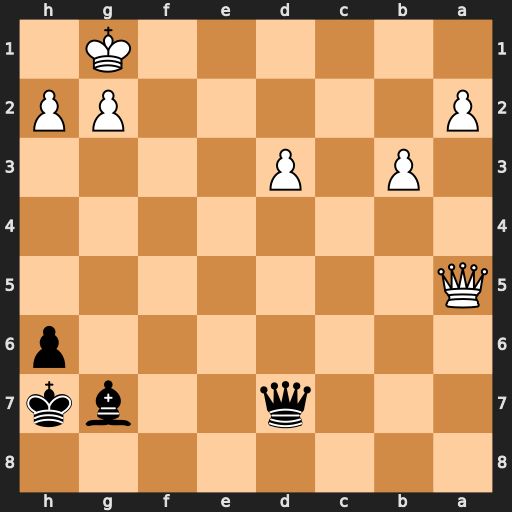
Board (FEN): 8/3q2bk/7p/Q7/8/1P1P4/P5PP/6K1
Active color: b
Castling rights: -
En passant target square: -
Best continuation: Qd4+ Kf1 Qxd3+ Kf2 Bd4+ Ke1 Bc3+ Qxc3 Qxc3+